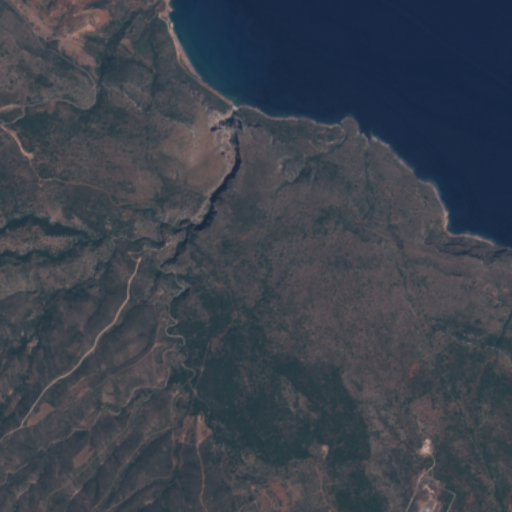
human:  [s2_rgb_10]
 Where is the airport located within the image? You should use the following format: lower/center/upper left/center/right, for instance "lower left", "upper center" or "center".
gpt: The airport is located in the lower right of the image.
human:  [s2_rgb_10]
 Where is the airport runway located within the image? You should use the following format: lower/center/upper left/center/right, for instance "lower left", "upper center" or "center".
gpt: The airport runway is located in the lower right of the image.
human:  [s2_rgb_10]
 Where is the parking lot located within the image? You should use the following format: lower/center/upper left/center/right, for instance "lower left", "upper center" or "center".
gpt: The parking lot is located in the center left of the image.
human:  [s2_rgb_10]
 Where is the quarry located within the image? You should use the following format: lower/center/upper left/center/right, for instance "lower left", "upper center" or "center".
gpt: The quarry is located in the lower right of the image.
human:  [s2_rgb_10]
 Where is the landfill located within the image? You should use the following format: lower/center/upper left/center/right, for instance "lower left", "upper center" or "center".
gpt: There is no landfill in the image.